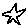
Label: star